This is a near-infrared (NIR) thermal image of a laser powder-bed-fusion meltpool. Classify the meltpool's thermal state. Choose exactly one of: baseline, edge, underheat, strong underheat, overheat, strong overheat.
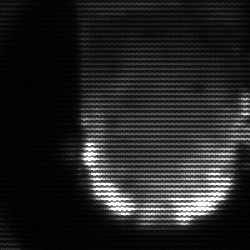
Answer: baseline